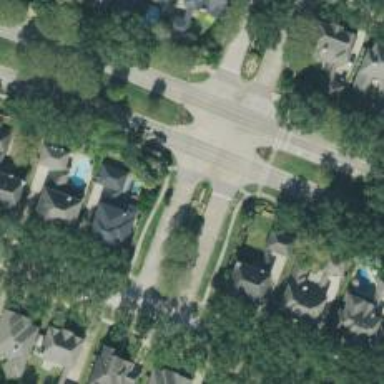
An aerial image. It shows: Road with stop sign.